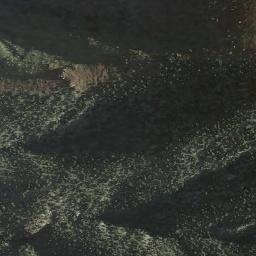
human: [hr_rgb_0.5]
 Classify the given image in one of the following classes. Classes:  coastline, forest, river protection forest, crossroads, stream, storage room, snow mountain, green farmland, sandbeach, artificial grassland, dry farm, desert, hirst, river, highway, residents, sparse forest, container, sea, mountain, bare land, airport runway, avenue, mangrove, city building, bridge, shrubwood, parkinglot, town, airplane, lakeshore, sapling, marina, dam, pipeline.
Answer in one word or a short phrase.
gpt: mountain